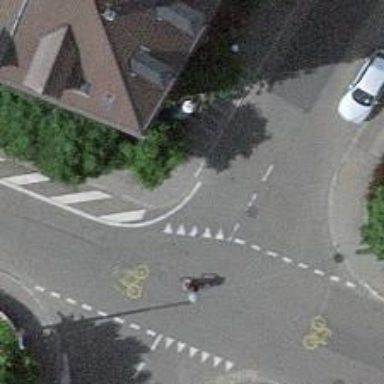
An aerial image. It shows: Kerb barrier.